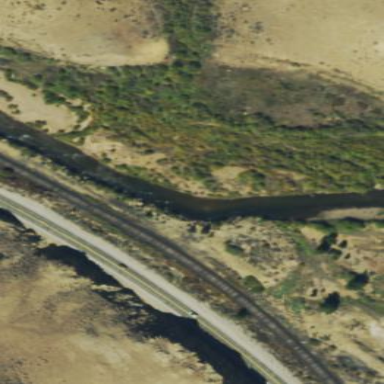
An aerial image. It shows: Wash waterway.